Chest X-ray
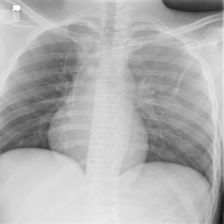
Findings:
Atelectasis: negative
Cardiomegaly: negative
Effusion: negative
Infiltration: negative
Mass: negative
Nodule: positive
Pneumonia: negative
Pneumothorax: negative
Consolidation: negative
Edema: negative
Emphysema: negative
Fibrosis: negative
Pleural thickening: negative
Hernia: negative